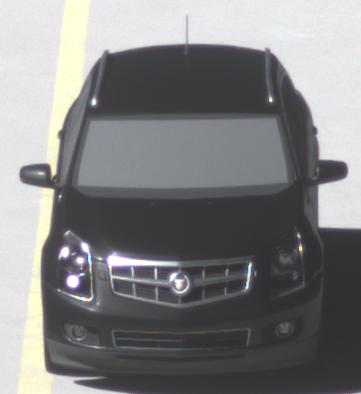
Make: Cadillac
Model: SRX 3.0 V6
Detailed model: SRX (II)
Model produced from: 2010/12
Model produced until: 2012/01
Doors: 5
Color: black
Road condition: dry road
Daytime: midday
Contrast: high contrast